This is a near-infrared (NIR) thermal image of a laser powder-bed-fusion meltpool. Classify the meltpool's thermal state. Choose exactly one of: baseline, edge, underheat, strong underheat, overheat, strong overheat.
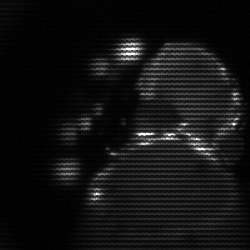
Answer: edge